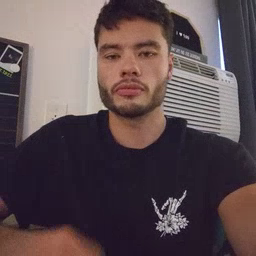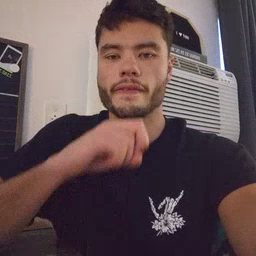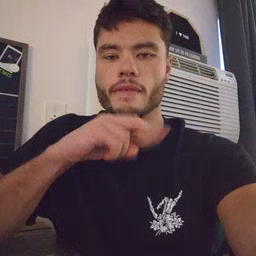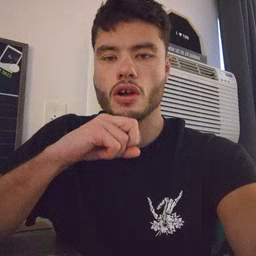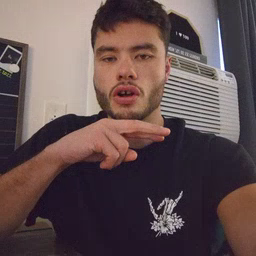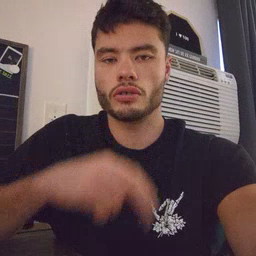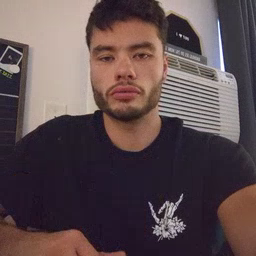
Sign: frog